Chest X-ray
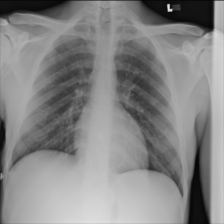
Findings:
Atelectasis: negative
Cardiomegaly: negative
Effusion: negative
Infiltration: negative
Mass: negative
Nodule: negative
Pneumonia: negative
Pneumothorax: negative
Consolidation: negative
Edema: negative
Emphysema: negative
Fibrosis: negative
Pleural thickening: negative
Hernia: negative